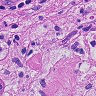
Metastatic tissue present: yes